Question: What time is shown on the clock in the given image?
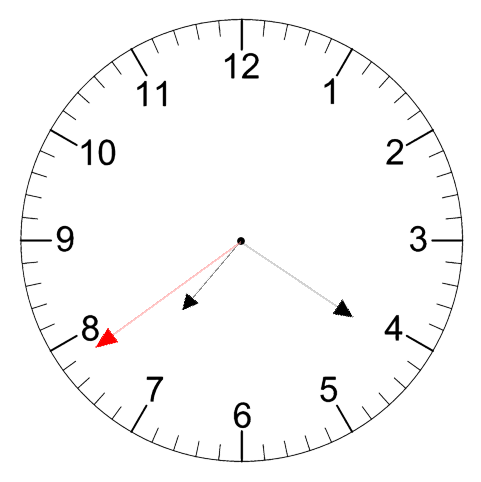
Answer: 07:20:39